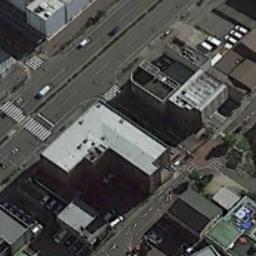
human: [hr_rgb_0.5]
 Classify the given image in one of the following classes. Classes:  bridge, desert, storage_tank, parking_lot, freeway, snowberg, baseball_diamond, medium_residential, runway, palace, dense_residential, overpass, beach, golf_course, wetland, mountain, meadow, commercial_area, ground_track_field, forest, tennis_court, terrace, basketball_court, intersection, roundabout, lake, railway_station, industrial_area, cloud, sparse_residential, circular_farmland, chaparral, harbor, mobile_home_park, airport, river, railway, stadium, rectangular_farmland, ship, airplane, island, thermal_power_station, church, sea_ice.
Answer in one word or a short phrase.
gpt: commercial_area